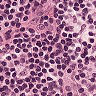
Metastatic tissue present: no